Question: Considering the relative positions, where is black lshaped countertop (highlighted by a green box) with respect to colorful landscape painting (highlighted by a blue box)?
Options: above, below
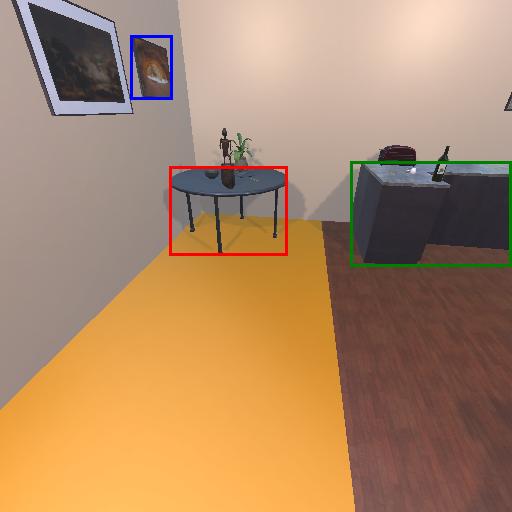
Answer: above